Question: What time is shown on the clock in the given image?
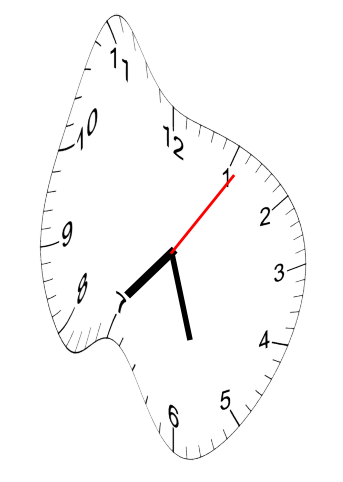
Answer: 07:27:06